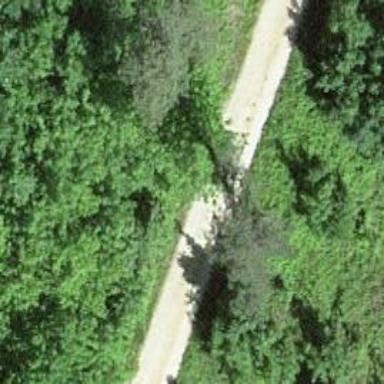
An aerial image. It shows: Gravel track with grade2 tracktype.